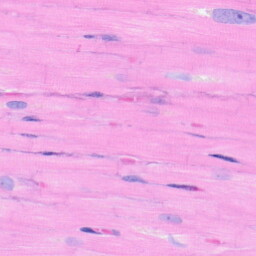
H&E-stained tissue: Heart